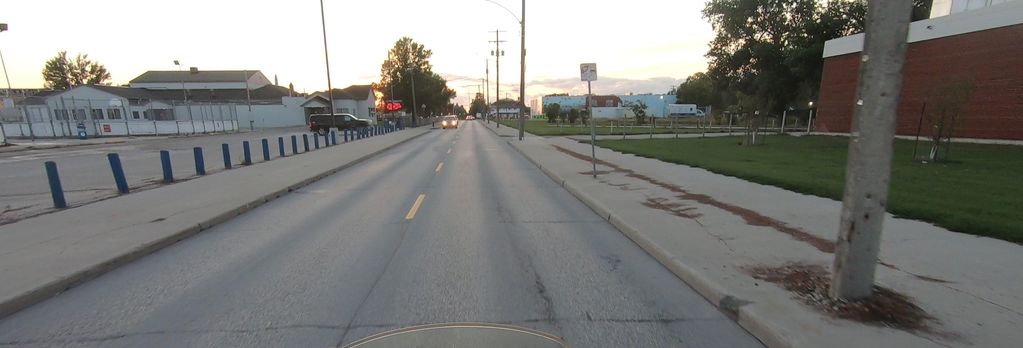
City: winnipeg